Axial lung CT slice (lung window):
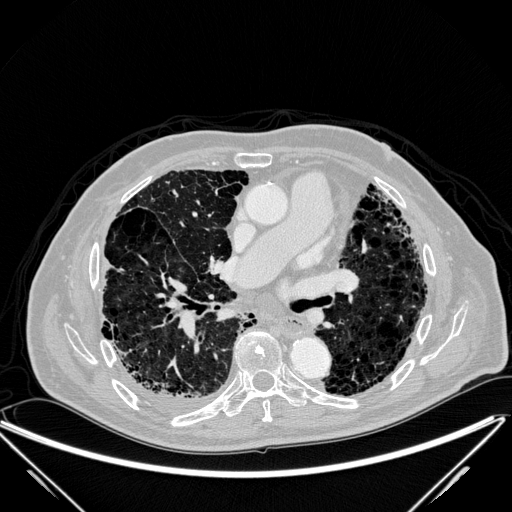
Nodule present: no